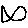
Label: fish